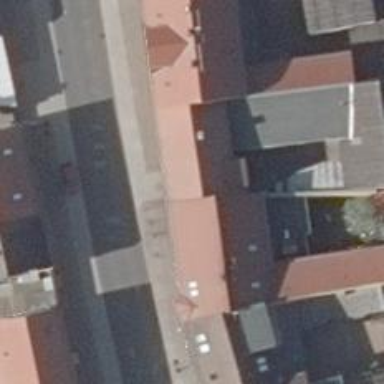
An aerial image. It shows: Bakery.